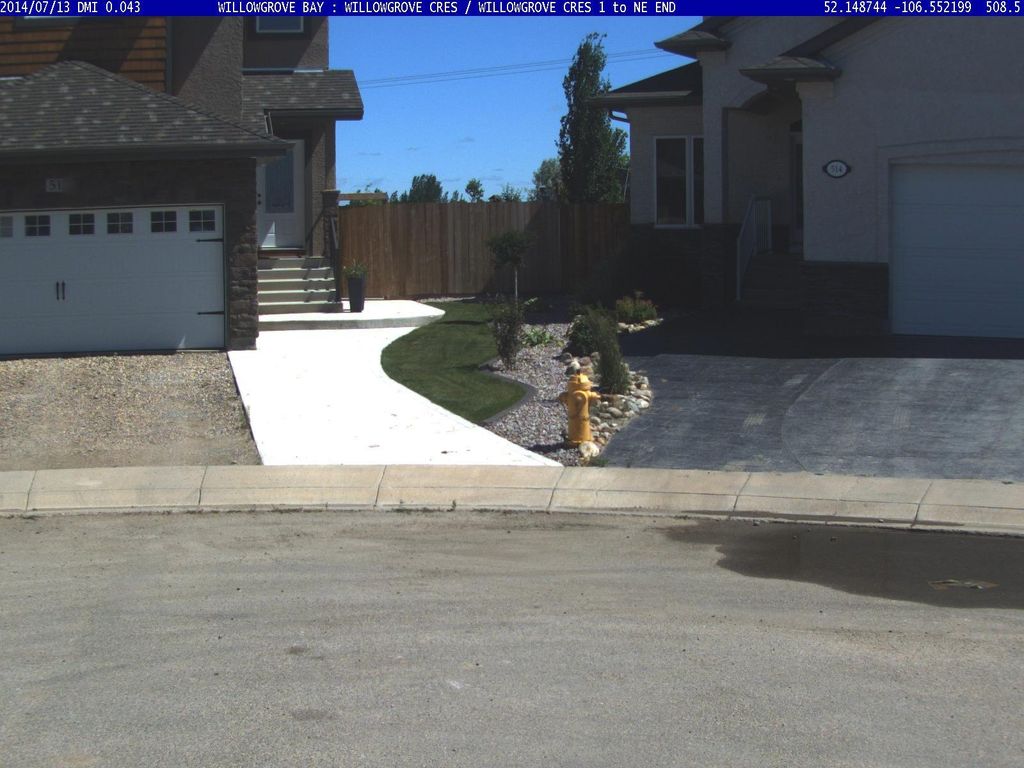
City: saskatoon